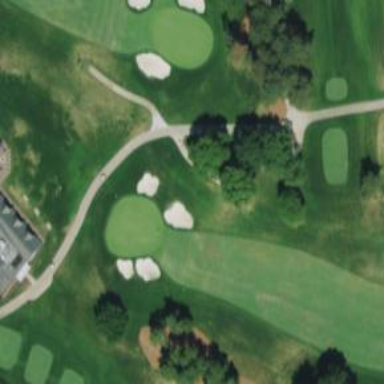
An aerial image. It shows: Golf-related image.